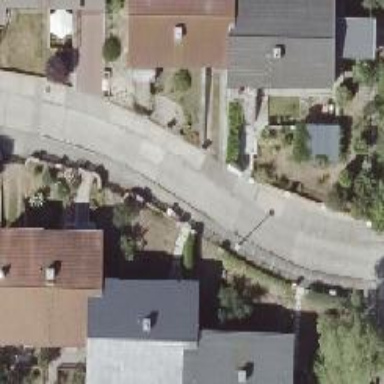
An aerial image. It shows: Concrete sidewalk along the footway.